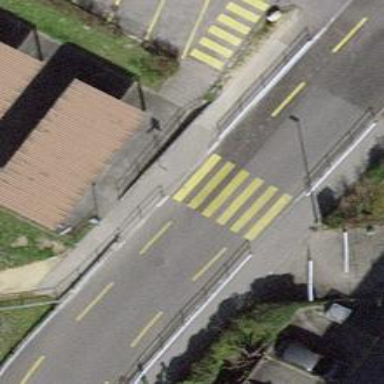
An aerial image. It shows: Marked crossing on the road.